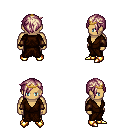
a pixel art fantasy rpg character, male body template, human, tanned skin, brown robe, gold greaves, white blonde pixie cut hairstyle, gold tiara, cloth bracers, gold boots, four views (front, back, left, right), 2x2 character sprite sheet, small pixel art, hard edges, no anti-aliasing